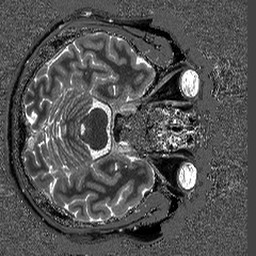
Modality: T1map
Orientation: axial
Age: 50
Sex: male
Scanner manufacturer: siemens
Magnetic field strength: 3 T
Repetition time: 5 s
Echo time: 0.00298 s